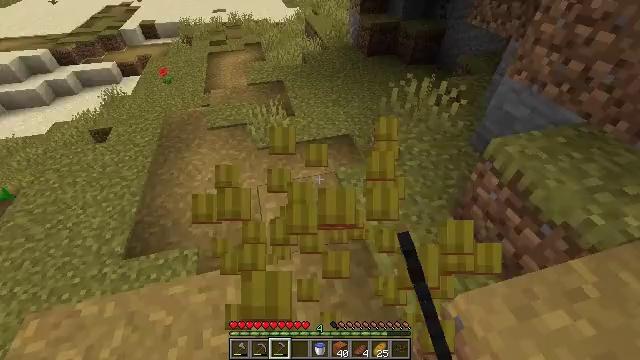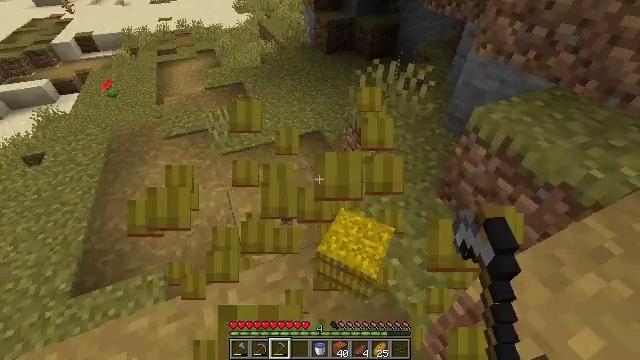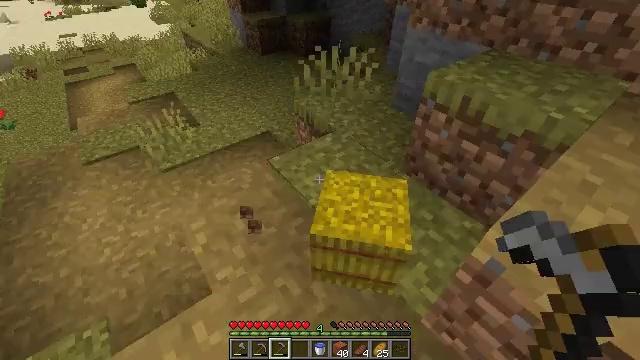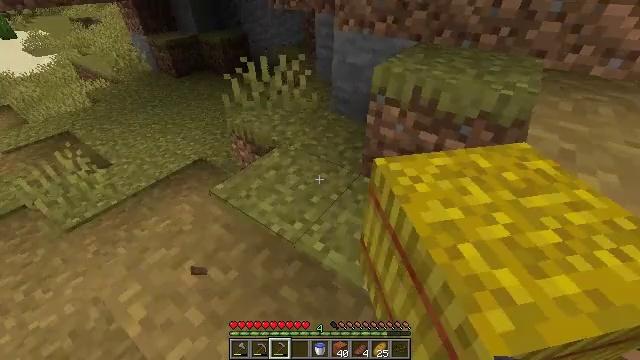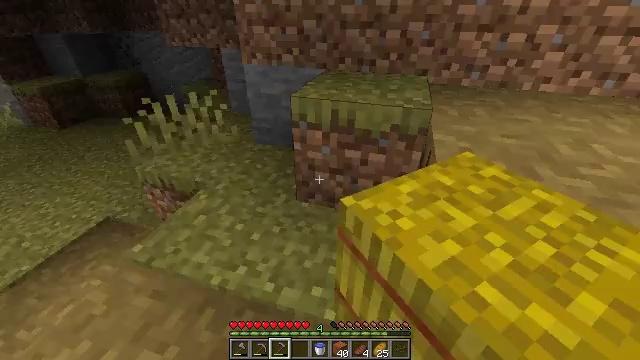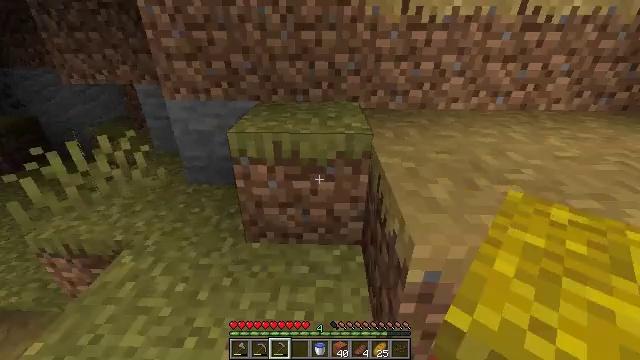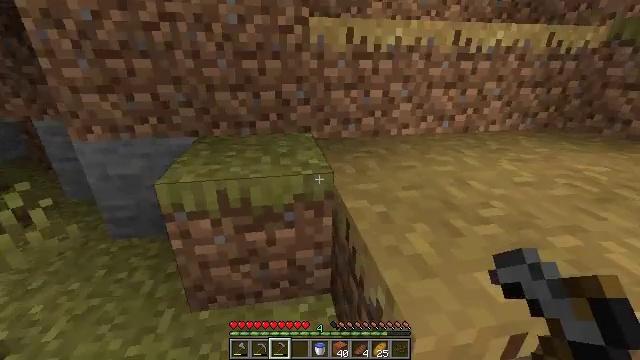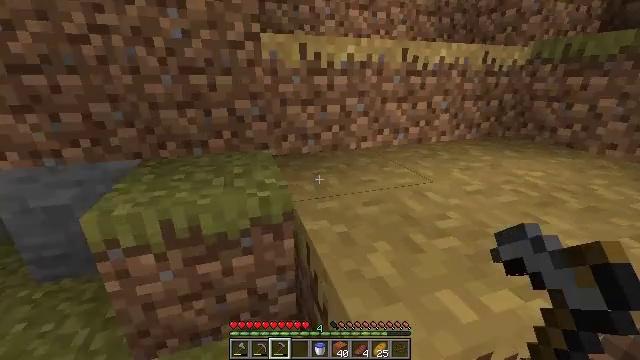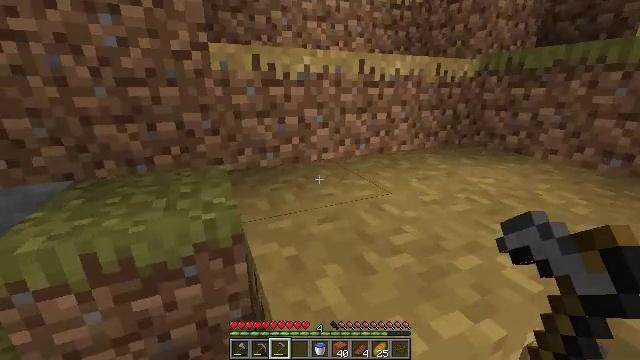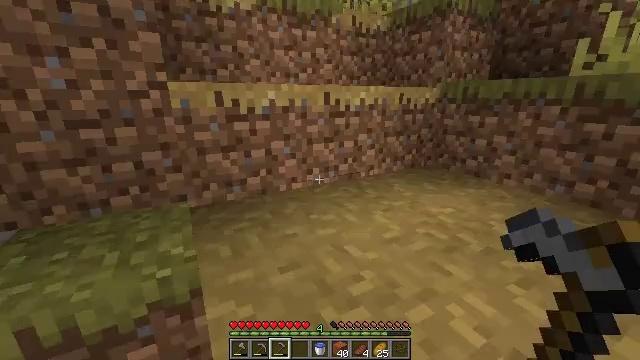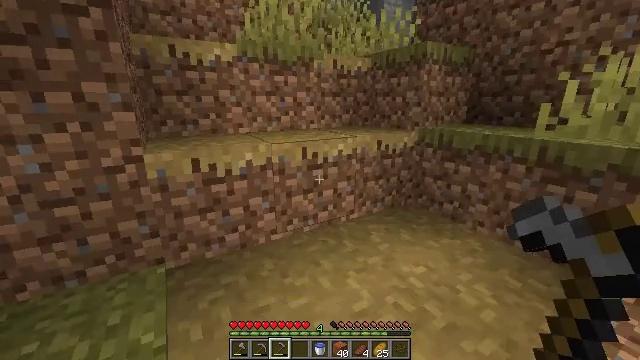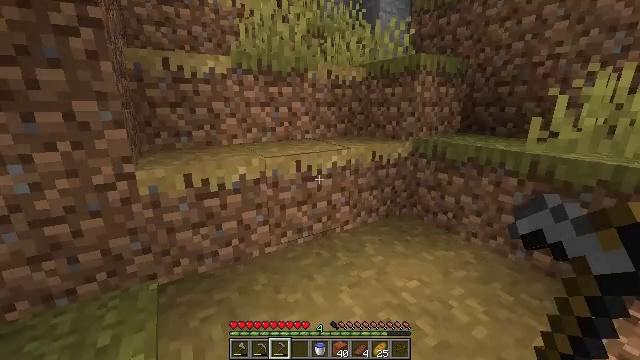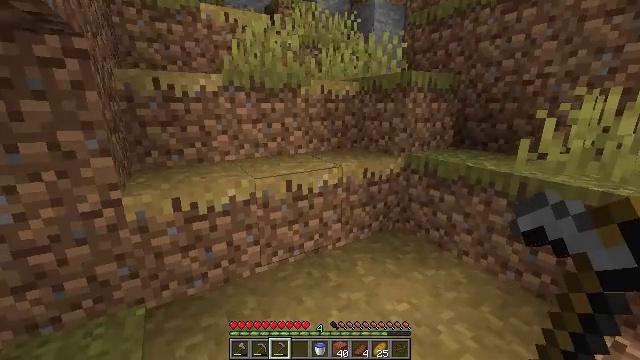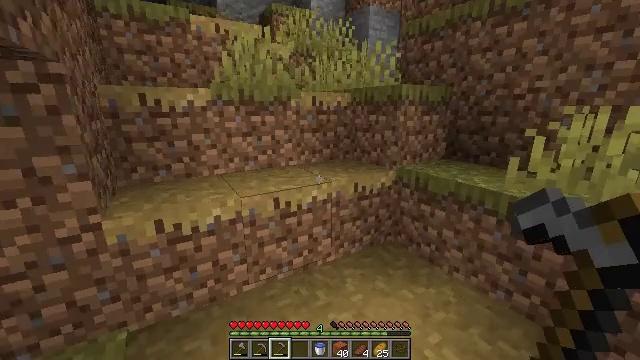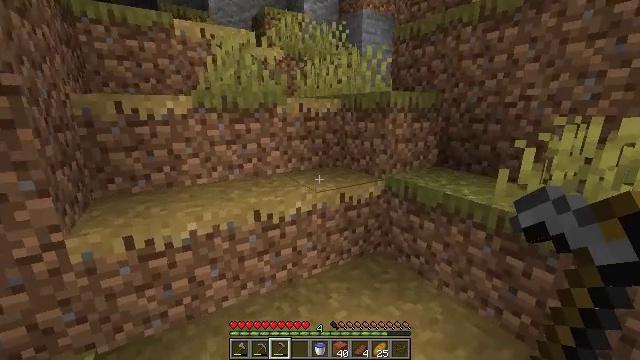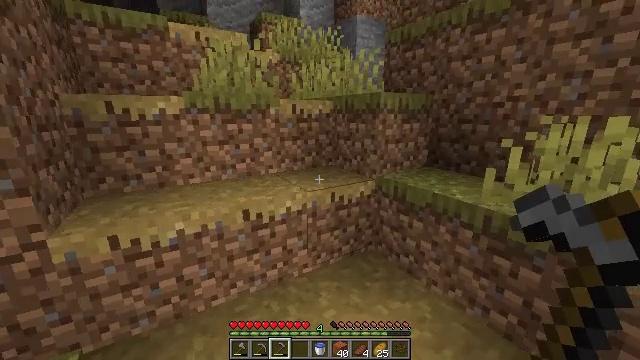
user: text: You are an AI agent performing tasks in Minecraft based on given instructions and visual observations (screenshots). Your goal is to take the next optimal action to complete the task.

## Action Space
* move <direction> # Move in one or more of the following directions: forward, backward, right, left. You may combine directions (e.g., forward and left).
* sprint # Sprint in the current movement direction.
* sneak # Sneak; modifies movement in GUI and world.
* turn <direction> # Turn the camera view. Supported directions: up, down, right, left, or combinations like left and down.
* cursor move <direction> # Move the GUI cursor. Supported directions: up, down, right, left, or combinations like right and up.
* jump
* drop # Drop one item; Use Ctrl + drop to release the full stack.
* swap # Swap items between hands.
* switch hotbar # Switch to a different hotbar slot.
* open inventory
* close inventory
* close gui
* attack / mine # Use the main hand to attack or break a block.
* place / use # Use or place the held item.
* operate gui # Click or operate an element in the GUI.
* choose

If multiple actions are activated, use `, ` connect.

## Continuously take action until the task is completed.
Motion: motion action
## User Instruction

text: Drop melon seeds.
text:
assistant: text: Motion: move forward, turn right and up
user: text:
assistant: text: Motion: move forward, turn right and up
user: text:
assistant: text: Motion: move forward, turn right and up
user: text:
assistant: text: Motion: move forward, turn right and up
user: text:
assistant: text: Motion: move forward, turn right and up
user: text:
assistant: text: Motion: move forward and move right, turn right and up
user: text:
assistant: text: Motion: move forward and move right, turn right and up
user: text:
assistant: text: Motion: move forward and move right, turn right and up
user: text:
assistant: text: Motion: move forward and move right, turn right and up, jump
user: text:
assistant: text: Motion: move forward and move right, turn right, jump
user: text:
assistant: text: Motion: move forward and move right, jump
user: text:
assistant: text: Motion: move forward and move right, jump
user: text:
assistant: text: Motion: move forward and move right
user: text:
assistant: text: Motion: move forward and move right, sprint
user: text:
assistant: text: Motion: move forward and move right, sprint
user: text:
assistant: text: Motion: move forward and move right, sprint
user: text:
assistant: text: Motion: move forward and move right, sprint, turn up
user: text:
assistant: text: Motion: move forward and move right, sprint, turn left and up
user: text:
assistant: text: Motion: move forward and move right, sprint, turn left
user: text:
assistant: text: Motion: move forward and move right, sprint, turn left
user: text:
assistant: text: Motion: move forward, sprint, turn left and up
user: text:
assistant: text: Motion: move forward, sprint, turn left and up
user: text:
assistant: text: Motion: move forward, sprint, turn left and up, jump
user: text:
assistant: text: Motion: move forward, sprint, turn left, jump
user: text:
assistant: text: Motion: move forward, sprint, turn left, jump
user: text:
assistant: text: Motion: move forward, sprint, turn left, jump
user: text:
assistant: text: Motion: move forward, sprint, turn left
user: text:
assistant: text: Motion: move forward, sprint, turn left
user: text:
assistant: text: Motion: move forward, sprint
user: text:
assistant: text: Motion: move forward, sprint, jump